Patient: sex M, age 30
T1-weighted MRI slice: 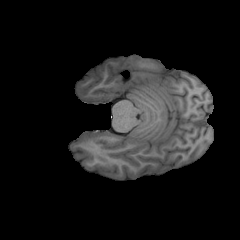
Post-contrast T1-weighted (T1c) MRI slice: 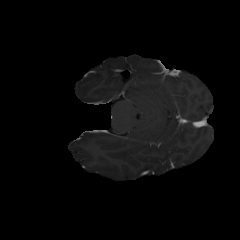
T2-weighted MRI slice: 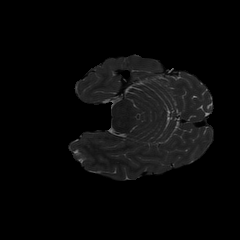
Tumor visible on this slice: no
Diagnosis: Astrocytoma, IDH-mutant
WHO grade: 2